Question: Am building a gallery App in Sencha touch. All most all the work is done. Am planning to add a share button to all the images. I have seen this functionality in many apps. When they click the image it will list all the networking apps installed in phone (Whats App, Hike, Telegram etc..). By selecting Whats App, the image will posted to whats app. But am not sure how to achieve this functionality. Is there any share plugin available with Sencha touch. Please provide some guidance to achieve this functionality. Sorry I dint have much code to share.

'''
{
xtype:'image',
cls:'winreologosmall',
listeners: {
tap: function() {
try {
// will open share option
} catch (err) {
// catch error
}
}
}
}
'''
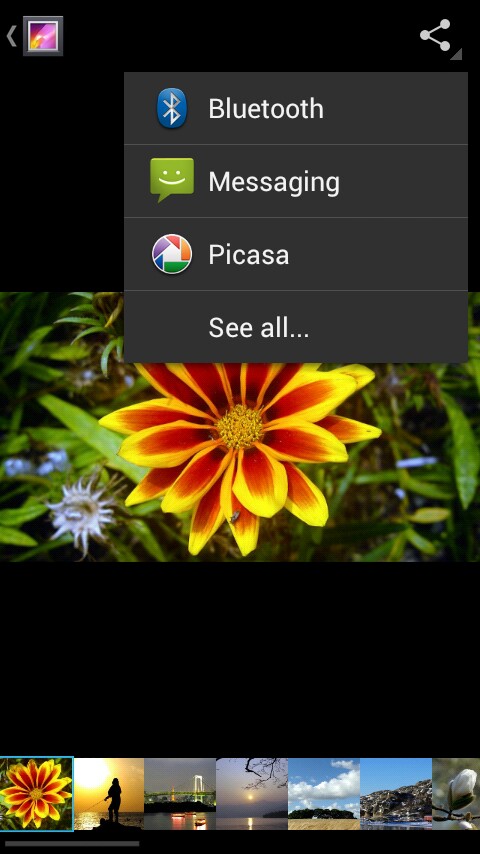
Answer: If you are packaging with cordova (which you'll need for this kind of functionality), try this cordova plugin:
<URL>